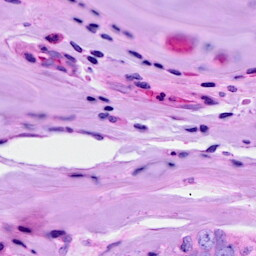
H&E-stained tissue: Breast